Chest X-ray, AP view. Patient: 59 years old, sex F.
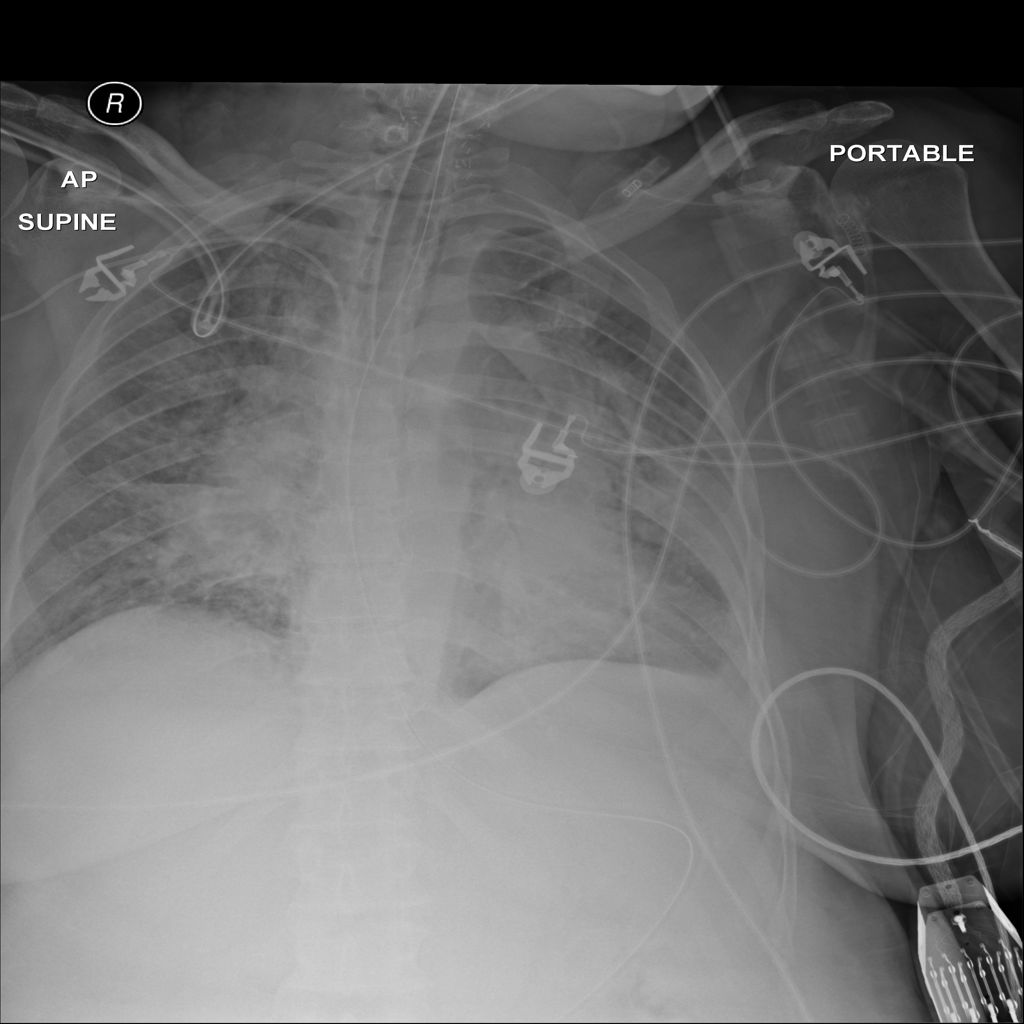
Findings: Infiltration